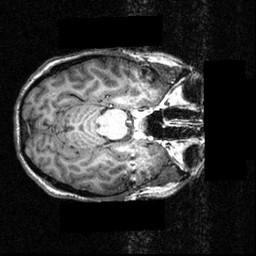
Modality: T1w
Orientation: axial
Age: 23
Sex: female
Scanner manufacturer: siemens
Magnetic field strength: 3.951 T
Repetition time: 1.5 s
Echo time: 0.00335 s